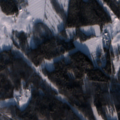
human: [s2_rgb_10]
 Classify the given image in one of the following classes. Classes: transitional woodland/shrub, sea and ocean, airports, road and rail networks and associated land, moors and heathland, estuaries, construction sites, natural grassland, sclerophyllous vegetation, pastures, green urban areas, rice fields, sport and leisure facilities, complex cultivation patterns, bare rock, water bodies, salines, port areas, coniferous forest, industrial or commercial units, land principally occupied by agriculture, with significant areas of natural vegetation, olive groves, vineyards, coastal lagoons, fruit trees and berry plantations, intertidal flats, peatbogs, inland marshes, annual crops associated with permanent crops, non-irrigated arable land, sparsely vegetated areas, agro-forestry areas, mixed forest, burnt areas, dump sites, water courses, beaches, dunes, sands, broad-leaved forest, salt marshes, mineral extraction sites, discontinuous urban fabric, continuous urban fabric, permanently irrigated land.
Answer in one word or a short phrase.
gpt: land principally occupied by agriculture, with significant areas of natural vegetation, broad-leaved forest, mixed forest